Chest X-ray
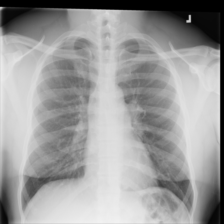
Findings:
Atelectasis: negative
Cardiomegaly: negative
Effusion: negative
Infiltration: negative
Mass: negative
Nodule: negative
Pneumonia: negative
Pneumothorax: negative
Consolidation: negative
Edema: negative
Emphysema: negative
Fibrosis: negative
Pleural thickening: negative
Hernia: negative